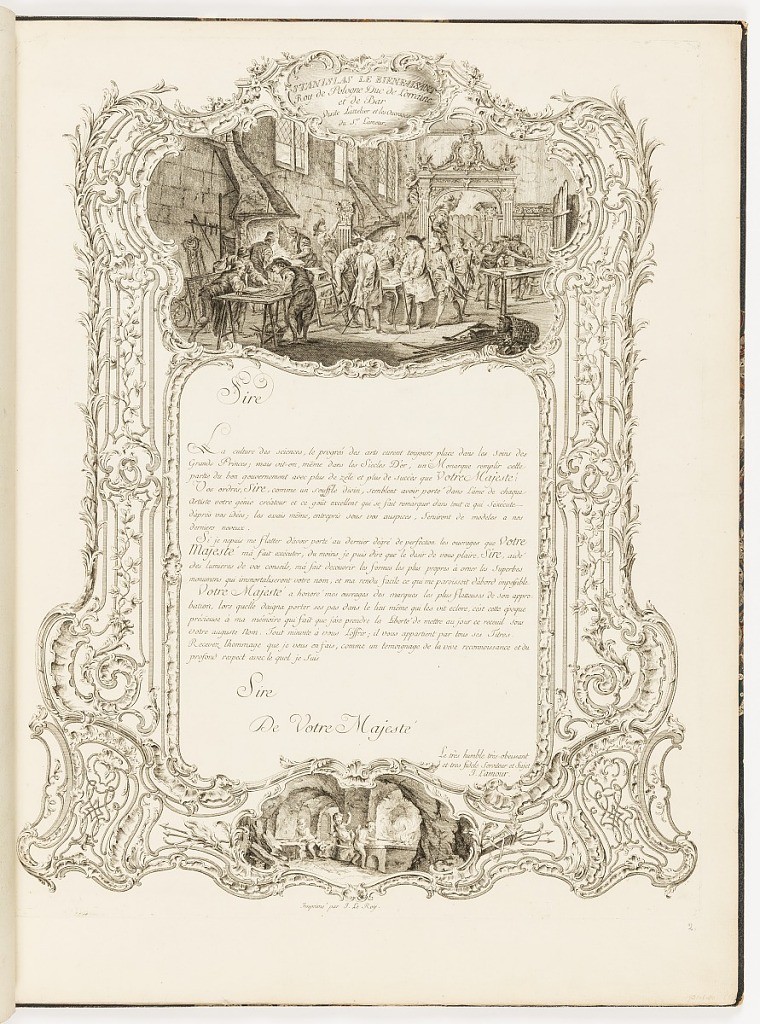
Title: Dedication Page
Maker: Jean Lamour, French, 1698–1771
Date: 1767–68
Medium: Engraving and etching on laid paper
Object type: Print
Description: Engraved dedication page to the king. The Engraved text is framed by a wrought-iron rococo design, incorporating acanthus leaf, floral, wave and shell c-scroll motifs, with a framed headpiece vignette of the designer's workshop with the king in the middle accompanied by the designer and other figures in courtly dress. The description of the vignette is engraved above within a rococo frame. A tailpiece, in the lower center of the frame, depicts putti working with tools and a furnace. The vignette is flanked by trophies of arrows in quivers. The plate is signed.